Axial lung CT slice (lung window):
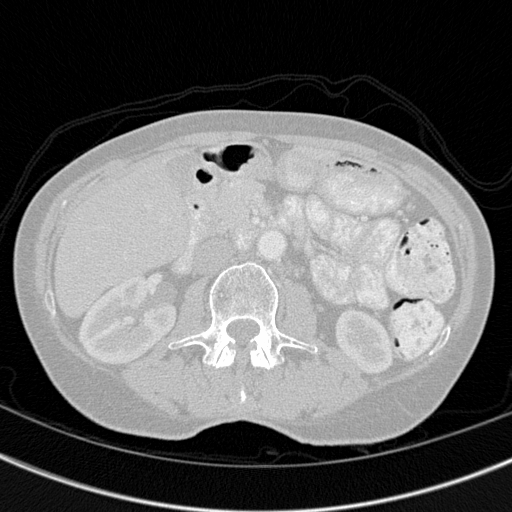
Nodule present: no